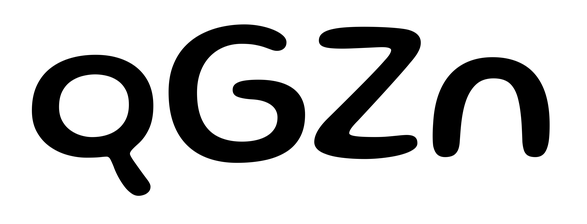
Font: Gluten_Regular